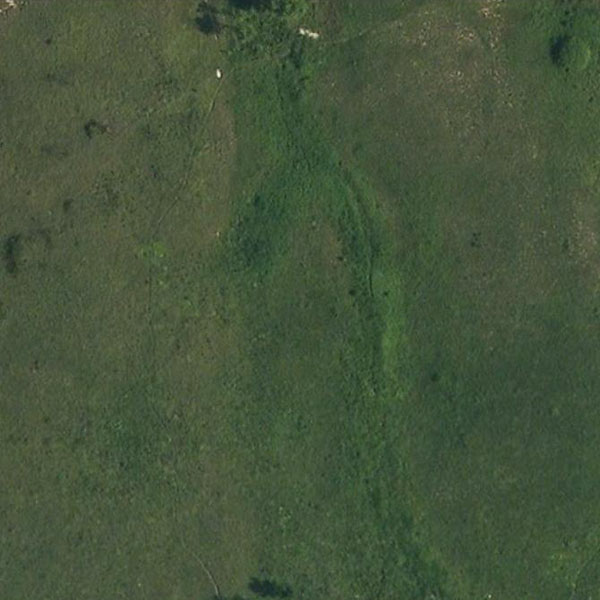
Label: Meadow